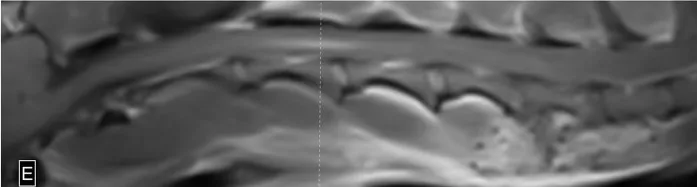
Ascending/descending cervical myelomalacia. Post-contrast transverse T1W. Images demonstrate ill-defined and heterogeneous intraparenchymal contrast enhancement centered over the gray matter from the level of C2-3 through mid C4.
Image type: radiology (mri)